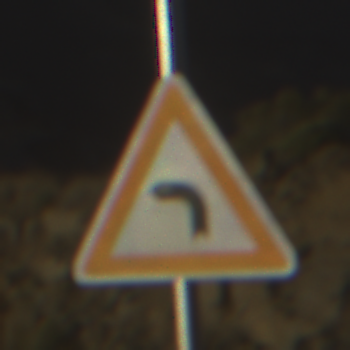
Verkehrszeichen: KurveLinks
Umgebung: Outdoor, Nature
Tageszeit: SunriseSunset
Wetter: Clear
Licht: Natural
Jahreszeit: NotSpecified
Kontrast: HighContrast